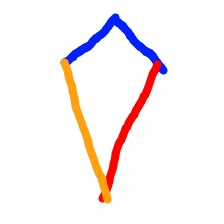
Shape: kite